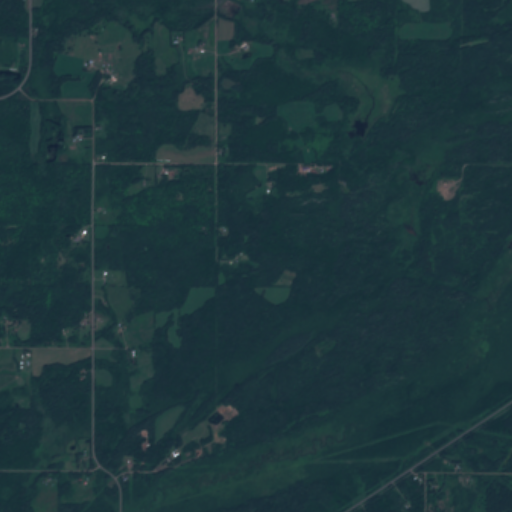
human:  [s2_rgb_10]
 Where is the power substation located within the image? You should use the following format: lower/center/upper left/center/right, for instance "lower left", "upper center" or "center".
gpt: The power substation is located in the lower left of the image.
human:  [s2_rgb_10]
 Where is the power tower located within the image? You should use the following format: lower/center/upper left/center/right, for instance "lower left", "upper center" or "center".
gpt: The power tower is located in the lower of the image.
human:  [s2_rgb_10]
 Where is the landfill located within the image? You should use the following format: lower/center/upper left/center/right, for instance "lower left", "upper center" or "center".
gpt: There is no landfill in the image.